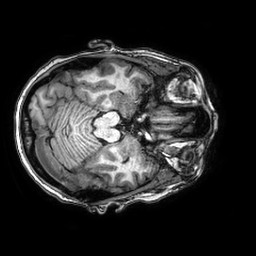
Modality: T1w
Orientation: axial
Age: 53
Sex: female
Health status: healthy